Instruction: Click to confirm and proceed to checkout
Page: seats
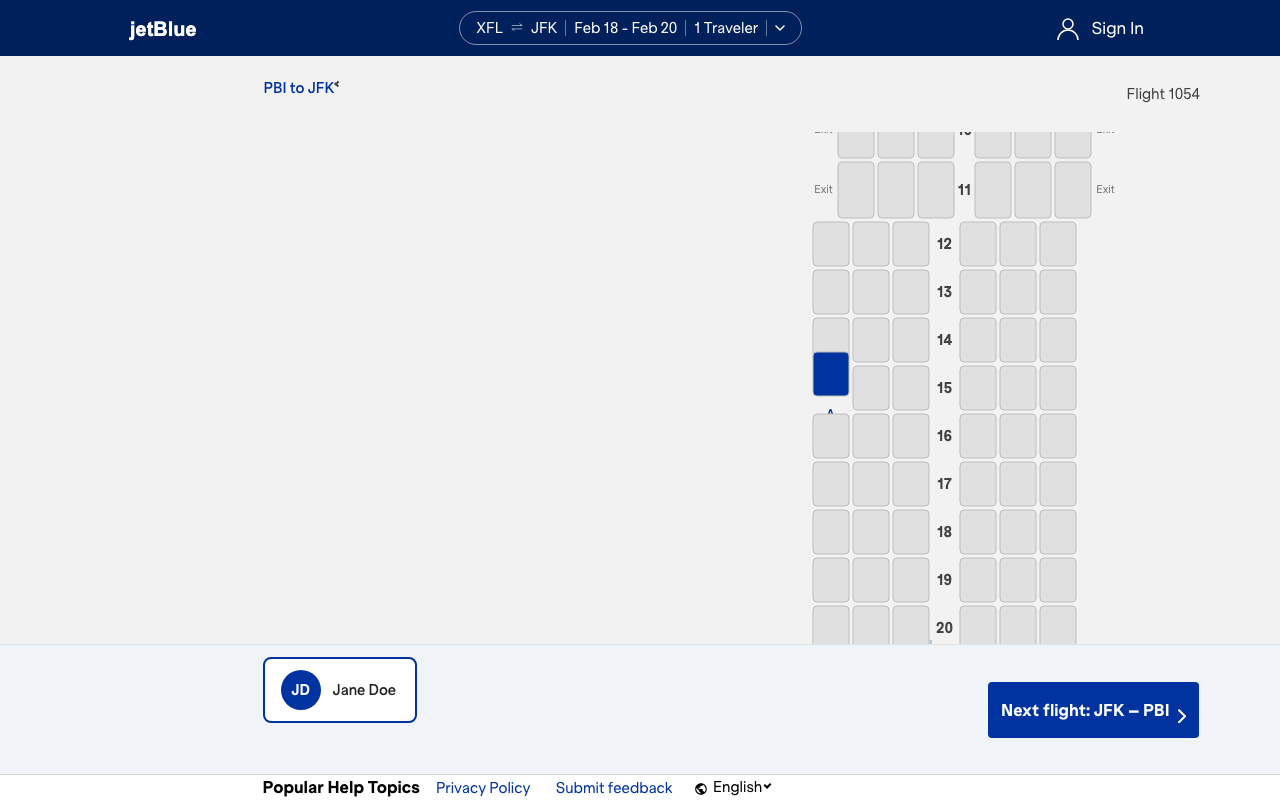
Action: click